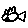
Label: fish